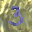
Label: 3